Field crop: tomato
Growth stage: 1
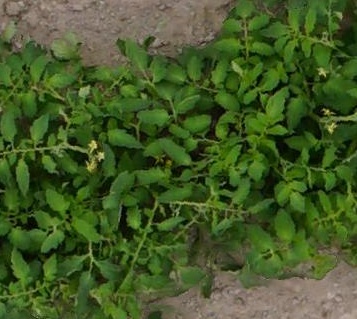
Species: tomato